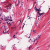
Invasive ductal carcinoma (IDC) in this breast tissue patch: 0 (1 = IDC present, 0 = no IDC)